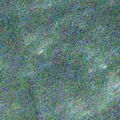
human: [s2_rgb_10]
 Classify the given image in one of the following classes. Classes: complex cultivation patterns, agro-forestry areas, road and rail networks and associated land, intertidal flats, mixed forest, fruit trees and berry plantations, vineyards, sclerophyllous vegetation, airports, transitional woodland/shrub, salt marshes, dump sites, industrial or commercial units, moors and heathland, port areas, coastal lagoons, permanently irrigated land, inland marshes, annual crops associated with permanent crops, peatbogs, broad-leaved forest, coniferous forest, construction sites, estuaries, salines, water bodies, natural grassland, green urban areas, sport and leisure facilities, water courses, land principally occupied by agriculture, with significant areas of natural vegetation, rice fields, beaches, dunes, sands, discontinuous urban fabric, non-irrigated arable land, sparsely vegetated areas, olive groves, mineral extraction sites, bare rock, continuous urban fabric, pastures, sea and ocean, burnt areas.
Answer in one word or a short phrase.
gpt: water bodies